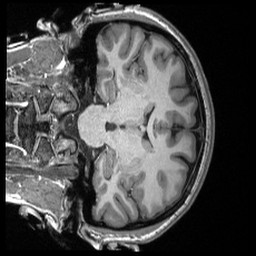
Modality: T1w
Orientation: coronal
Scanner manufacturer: siemens
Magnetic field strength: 3 T
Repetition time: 2.3 s
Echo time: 0.00308 s